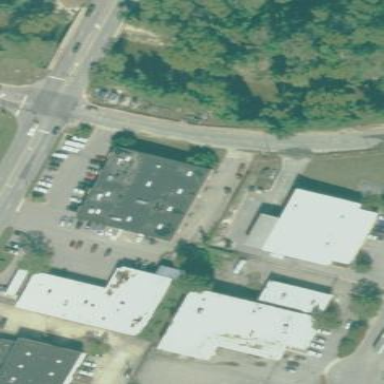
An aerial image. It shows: Commercial building.